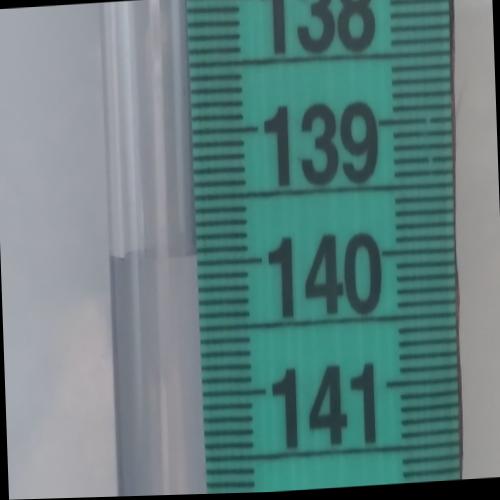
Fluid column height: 139.9 cm